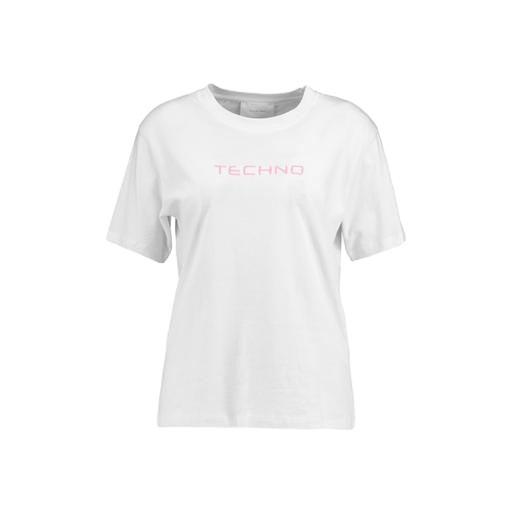
white clio tech shirt, white tech shirt, graphic tee, white background